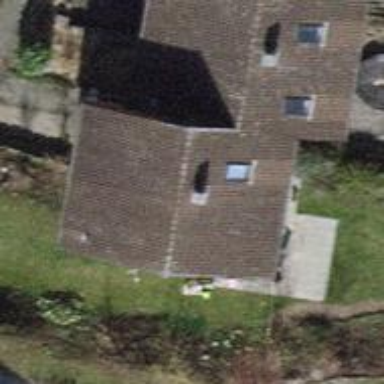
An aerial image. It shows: Terrace building with gabled roof.